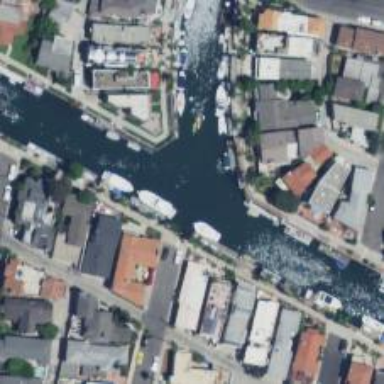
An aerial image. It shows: Canal.